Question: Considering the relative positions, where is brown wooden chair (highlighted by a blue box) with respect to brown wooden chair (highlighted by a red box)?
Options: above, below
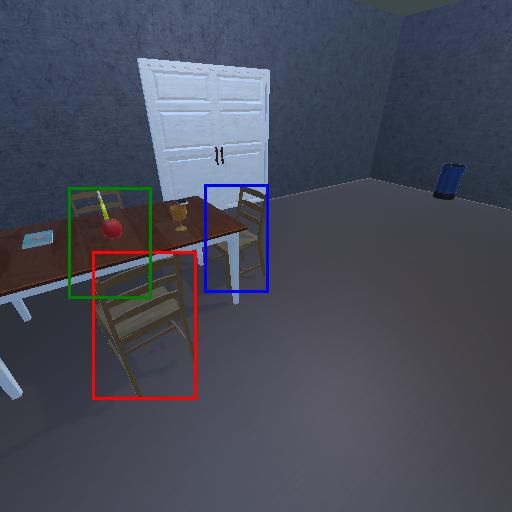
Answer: above